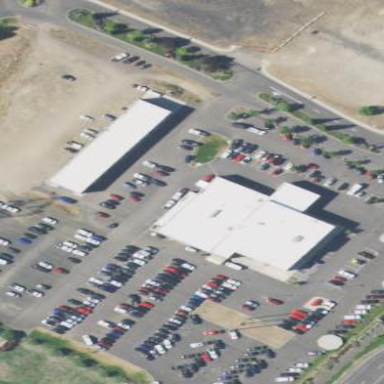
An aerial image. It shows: Commercial area with car shop.